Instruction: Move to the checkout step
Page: cart
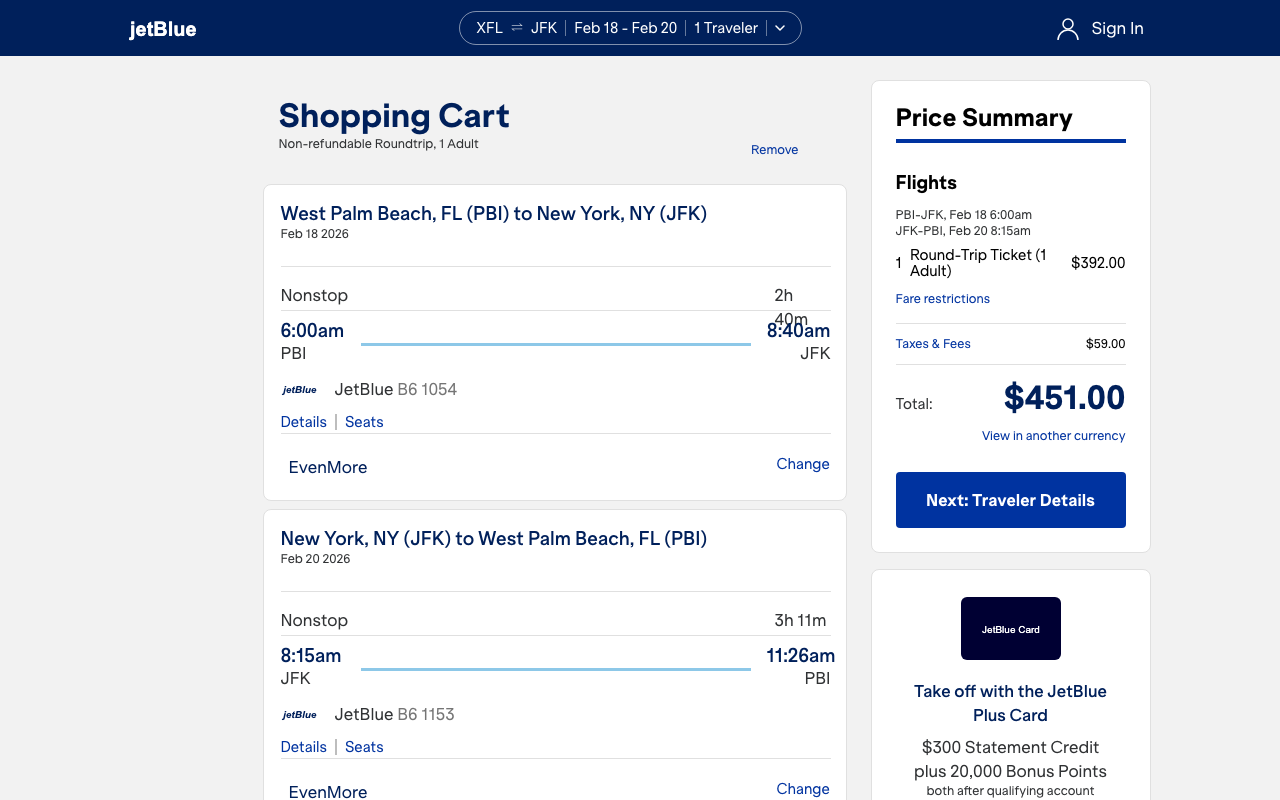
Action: click